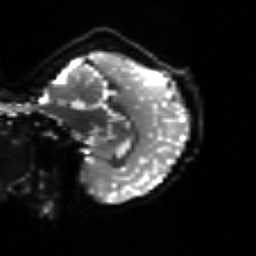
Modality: sbref
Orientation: sagittal
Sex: male
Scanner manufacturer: siemens
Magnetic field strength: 3 T
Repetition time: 5 s
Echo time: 0.071 s